Aerial crown-view tile of a tropical tree (Barro Colorado Island, Panama), acquired 20250818:
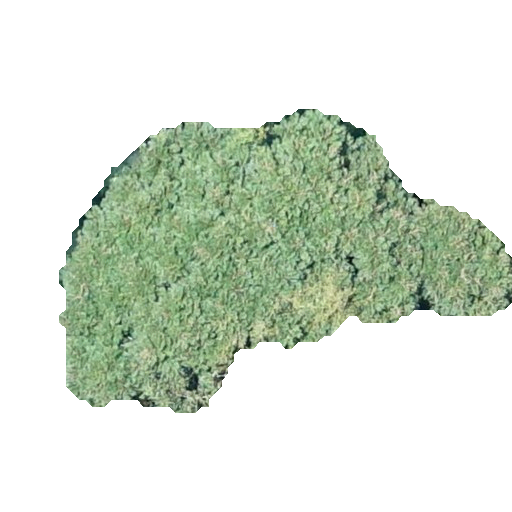
Species: Jacaranda copaia
GBIF accepted scientific name: Jacaranda copaia
Crown area: 123.685 m²